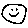
Label: smiley face